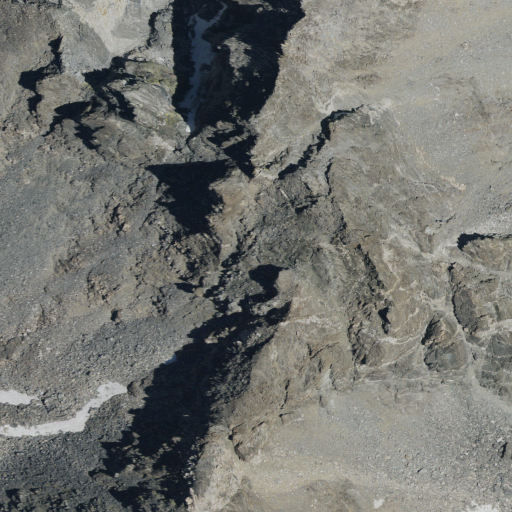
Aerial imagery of mountain in California named Dragon Peak containing barren land, shrub, grassland, and snow